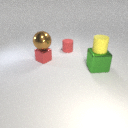
small red rubber cylinder behind large green metal cube